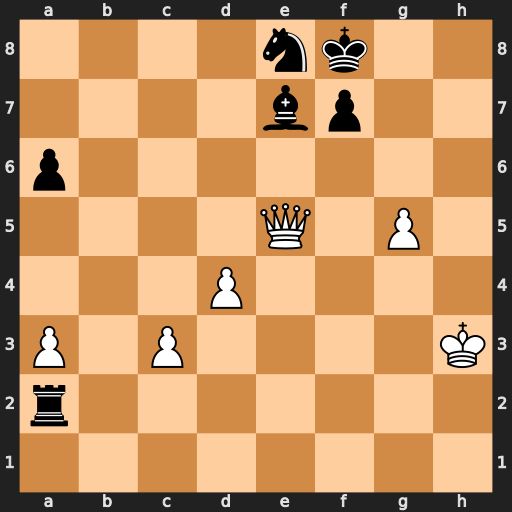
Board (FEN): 4nk2/4bp2/p7/4Q1P1/3P4/P1P4K/r7/8
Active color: w
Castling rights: -
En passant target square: -
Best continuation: Qh8#